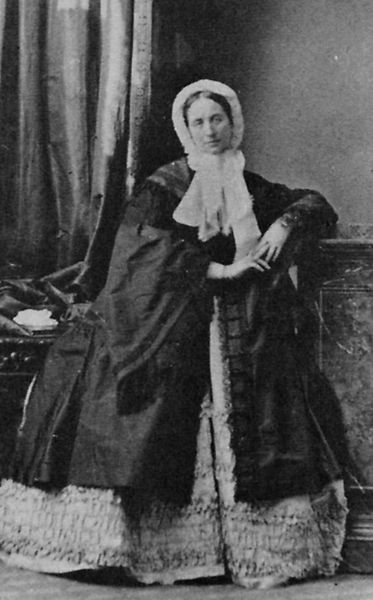
Titel: Ristori in "Medea"
Künstler: Andrè Adolphe Eugené Disdéri
Standort: Paris
Institution: Bibliothèque Nationale.
Schlagwörter: hand, kopf, schatten, umhang, weiß, sitzen, finger, frankreich, frau, frisur, grau, haar, hintergrund, holz, hut, kleid, kleider, licht, mund, nase, raum, schmuck, schwarz, stirn, tisch, zimmer, blick, dame, schal, schleier, tuch, haube, rock, schleife, alt, mütze, wand, arm, arme, augen, band, falten, gesicht, sockel, stehen, weit, ärmel, bildnis, hände, portrait, porträt, vorhang, kalt, boden, haare, mantel, pose, reich, stehend, saum, spitzen, borte, england, frontal, lippen, madame, potrait, scheitel, seide, kamin, ofen, kopfbedeckung, kommode, schrank, schreibtisch, winter, salon, witwe, kopftuch, ernst, angelehnt, atelier, ganzfigurig, überwurf, rüschen, ellenbogen, aufstützen, knöpfe, knopfleiste, geneigt, foto, fotografie, photographie, truhe, buch, gross, schwarzweiß, posieren, photo, komode, aufgestützt, stützend, bürgerlich, konsole, breit, anlehnen, bänder, cape, alte frau, fotographie, bauschig, auflehnen, reifrock, victoria, studio, boudoir, borten, schahl, viktoria, matel, ar, schwwarz, frai, altes photo